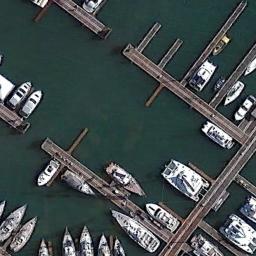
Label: harbor